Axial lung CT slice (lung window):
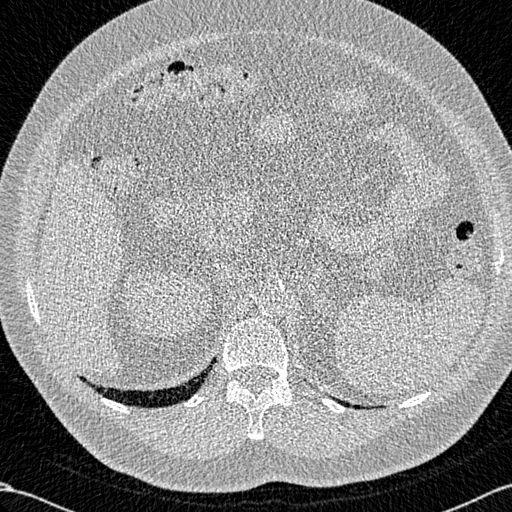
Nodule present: no